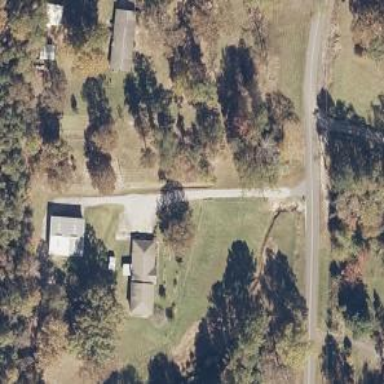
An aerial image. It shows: Driveway.